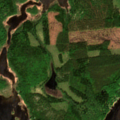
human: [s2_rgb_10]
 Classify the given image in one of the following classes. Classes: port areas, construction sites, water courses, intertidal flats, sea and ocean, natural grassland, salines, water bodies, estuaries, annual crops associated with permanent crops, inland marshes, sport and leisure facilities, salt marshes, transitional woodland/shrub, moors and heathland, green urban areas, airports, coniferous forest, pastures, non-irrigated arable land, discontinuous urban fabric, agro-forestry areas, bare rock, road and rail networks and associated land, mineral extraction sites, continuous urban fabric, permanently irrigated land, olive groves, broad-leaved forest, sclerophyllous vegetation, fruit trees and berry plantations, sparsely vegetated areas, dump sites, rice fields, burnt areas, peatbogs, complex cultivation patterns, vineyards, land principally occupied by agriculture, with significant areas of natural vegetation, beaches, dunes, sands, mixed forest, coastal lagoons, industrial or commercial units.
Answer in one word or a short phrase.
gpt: mixed forest, sea and ocean